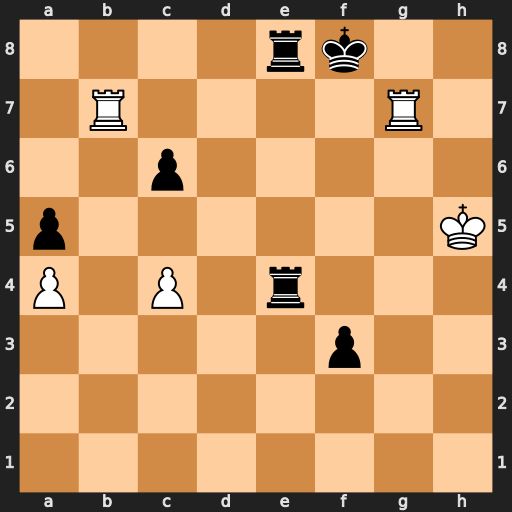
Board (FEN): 4rk2/1R4R1/2p5/p6K/P1P1r3/5p2/8/8
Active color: w
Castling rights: -
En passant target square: -
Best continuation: Rbf7#